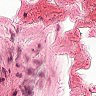
Metastatic tissue present: no